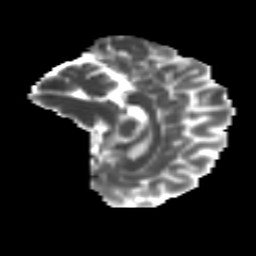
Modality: MD
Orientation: sagittal
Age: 17
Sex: female
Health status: ill
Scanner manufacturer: ge
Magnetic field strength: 3 T
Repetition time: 6.752 s
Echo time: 0.079 s